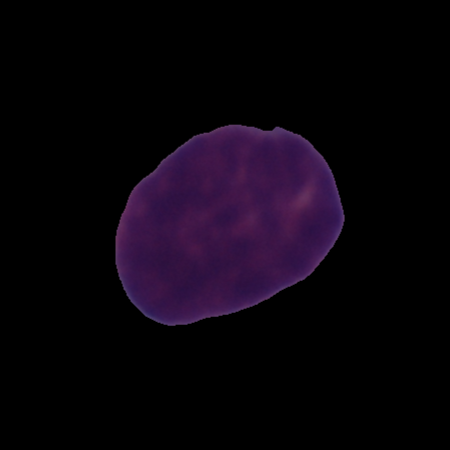
Label: cancer